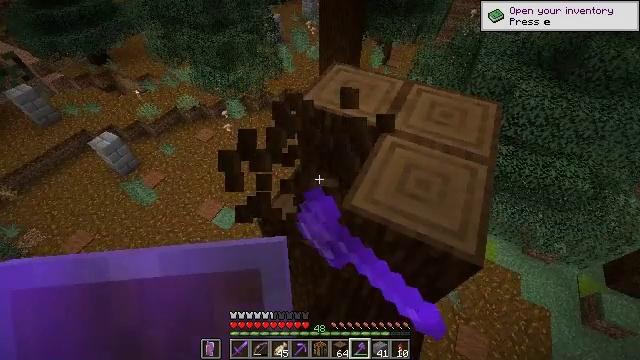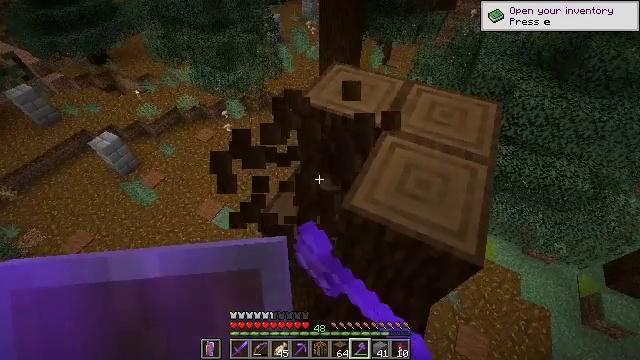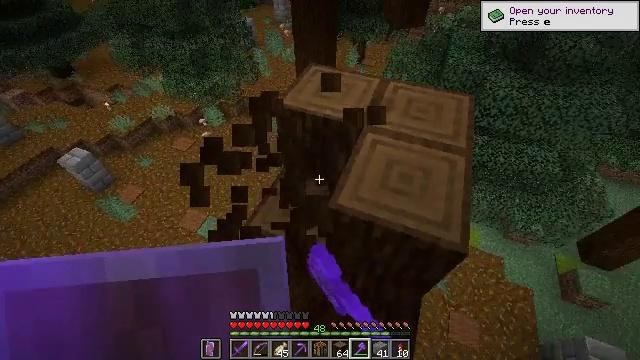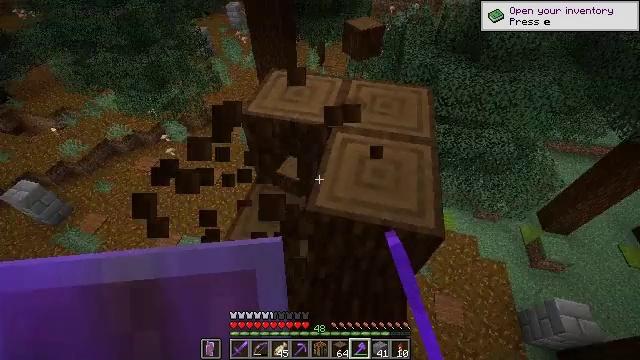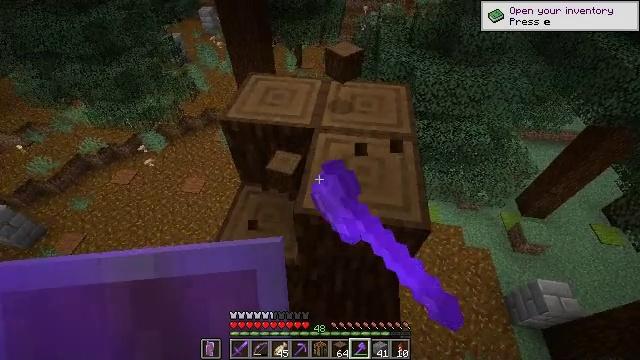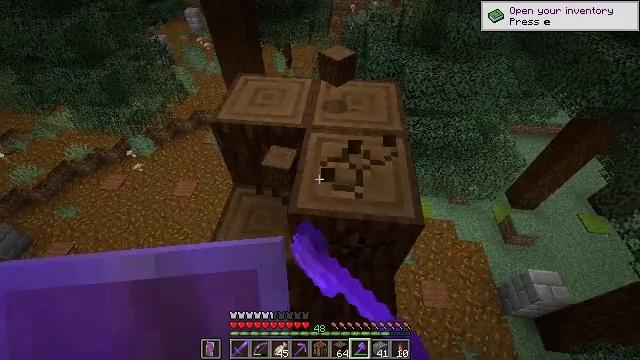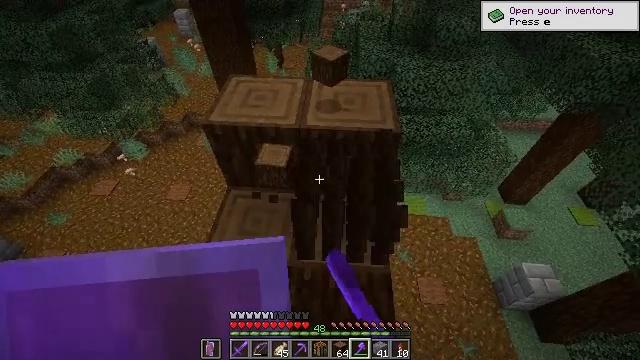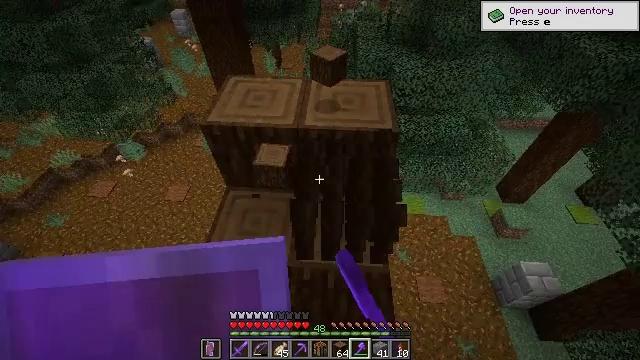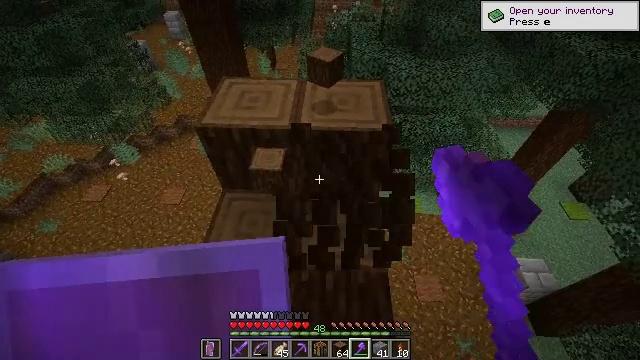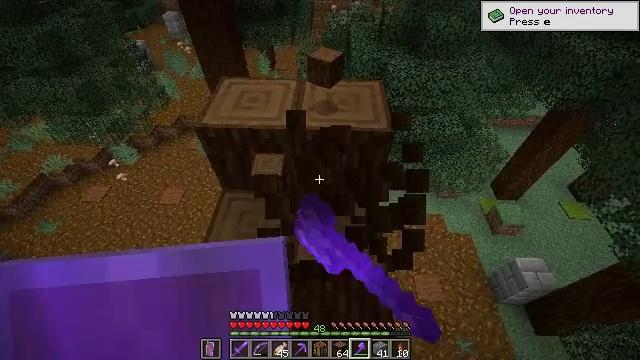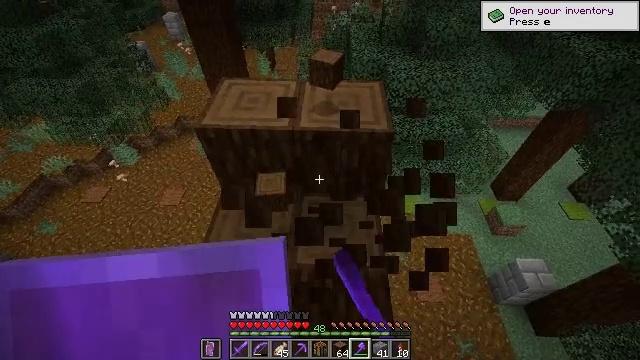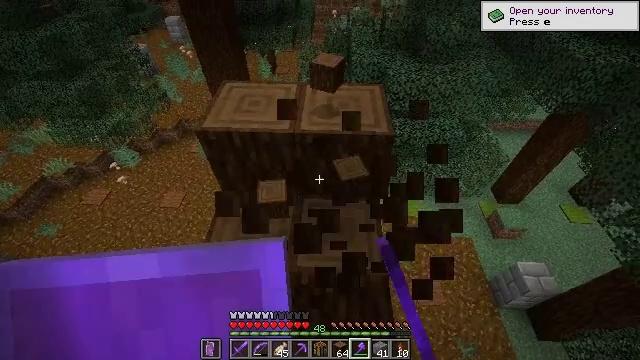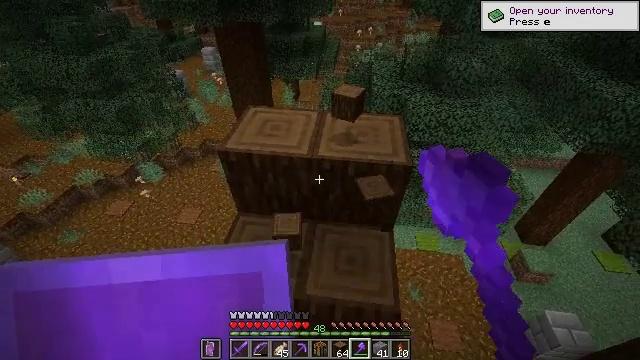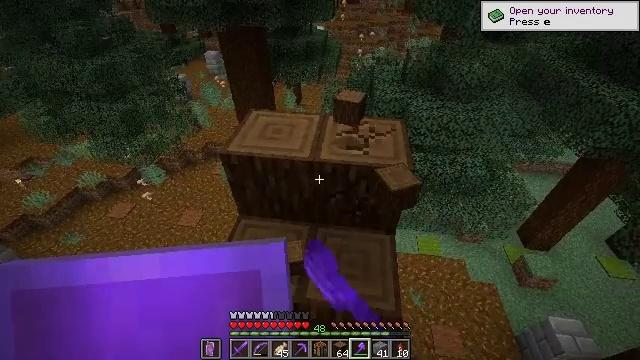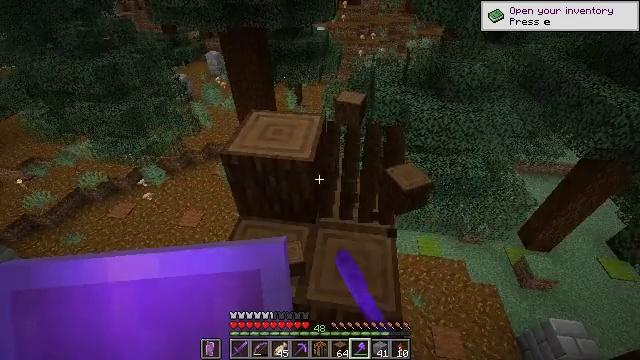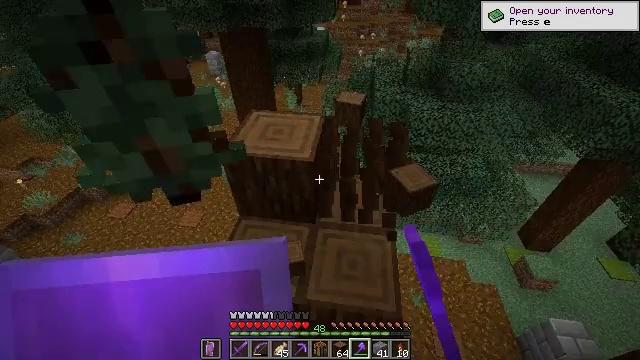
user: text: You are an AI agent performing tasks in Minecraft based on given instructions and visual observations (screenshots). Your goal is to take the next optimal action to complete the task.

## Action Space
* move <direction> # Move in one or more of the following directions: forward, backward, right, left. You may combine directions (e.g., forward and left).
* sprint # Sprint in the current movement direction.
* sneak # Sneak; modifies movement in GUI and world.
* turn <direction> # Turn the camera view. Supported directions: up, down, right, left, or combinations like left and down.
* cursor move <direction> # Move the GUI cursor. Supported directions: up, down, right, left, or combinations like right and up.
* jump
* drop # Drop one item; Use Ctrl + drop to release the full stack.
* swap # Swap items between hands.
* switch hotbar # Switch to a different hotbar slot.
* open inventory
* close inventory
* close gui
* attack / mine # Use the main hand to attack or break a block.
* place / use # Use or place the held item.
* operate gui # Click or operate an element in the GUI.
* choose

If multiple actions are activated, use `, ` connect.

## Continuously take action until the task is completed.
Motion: motion action
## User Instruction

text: Gather spruce log by chopping the tree.
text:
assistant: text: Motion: attack / mine
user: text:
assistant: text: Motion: turn right, attack / mine
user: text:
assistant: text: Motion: turn right, attack / mine
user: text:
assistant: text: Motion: turn right, attack / mine
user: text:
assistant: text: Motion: turn right, attack / mine
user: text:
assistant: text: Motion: turn right, attack / mine
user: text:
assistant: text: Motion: attack / mine
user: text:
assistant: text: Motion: turn right, attack / mine
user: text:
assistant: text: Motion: attack / mine
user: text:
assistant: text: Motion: attack / mine
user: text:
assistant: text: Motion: attack / mine
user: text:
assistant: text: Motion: turn left and up, attack / mine
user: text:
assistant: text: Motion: attack / mine
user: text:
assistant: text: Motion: attack / mine
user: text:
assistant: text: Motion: attack / mine
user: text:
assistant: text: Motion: attack / mine
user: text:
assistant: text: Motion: turn left, attack / mine
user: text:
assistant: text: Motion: turn left, attack / mine
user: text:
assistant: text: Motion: turn left, attack / mine
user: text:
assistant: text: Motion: turn left, attack / mine
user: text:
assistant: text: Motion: attack / mine
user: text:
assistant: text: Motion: attack / mine
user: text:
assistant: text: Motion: attack / mine
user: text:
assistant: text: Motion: attack / mine
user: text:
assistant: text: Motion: attack / mine
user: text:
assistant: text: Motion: attack / mine
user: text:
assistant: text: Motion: turn left and up, attack / mine
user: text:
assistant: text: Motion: turn left and up
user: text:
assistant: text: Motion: turn left and up
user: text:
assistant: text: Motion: no_op